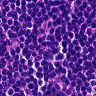
Metastatic tissue present: no